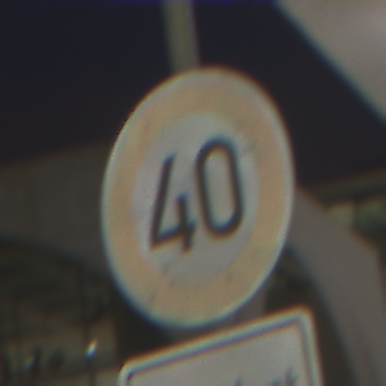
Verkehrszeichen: Geschwindigkeit40
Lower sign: HinweiseAufGefahrenDurchVerbaleAngabe11
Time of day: Night
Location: Outdoor (Urban)
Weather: PartlyCloudy
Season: NotSpecified
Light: Artificial